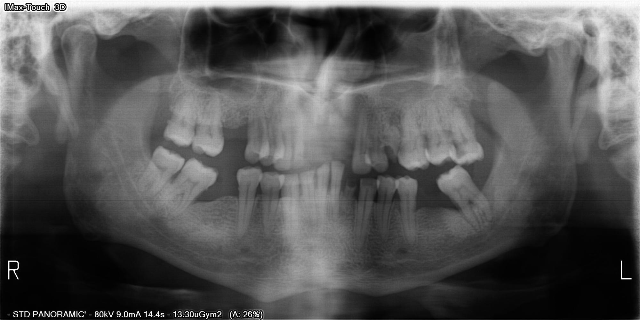
adult